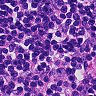
Metastatic tissue present: no